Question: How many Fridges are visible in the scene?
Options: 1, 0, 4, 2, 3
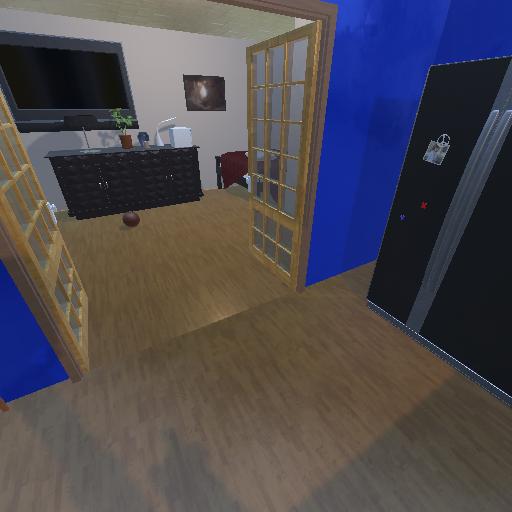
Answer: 1